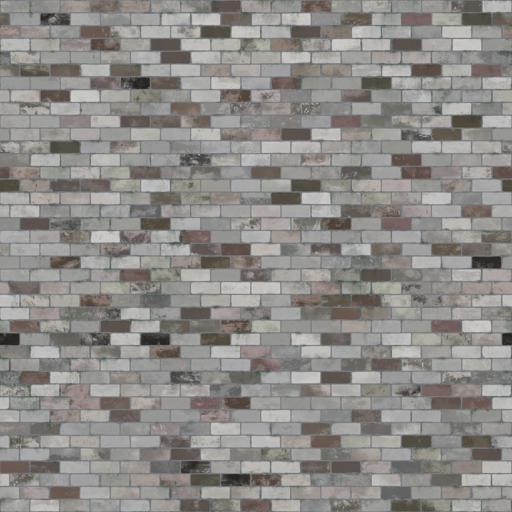
Tags: brick bricks gray grey light modern stone wall